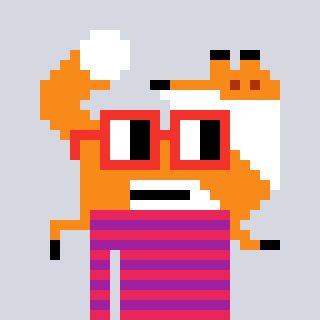
a pixel art character with square red glasses, a fox-shaped head and a magenta-colored body on a cool background